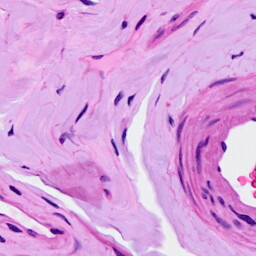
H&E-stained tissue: Ovarian